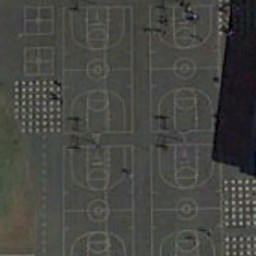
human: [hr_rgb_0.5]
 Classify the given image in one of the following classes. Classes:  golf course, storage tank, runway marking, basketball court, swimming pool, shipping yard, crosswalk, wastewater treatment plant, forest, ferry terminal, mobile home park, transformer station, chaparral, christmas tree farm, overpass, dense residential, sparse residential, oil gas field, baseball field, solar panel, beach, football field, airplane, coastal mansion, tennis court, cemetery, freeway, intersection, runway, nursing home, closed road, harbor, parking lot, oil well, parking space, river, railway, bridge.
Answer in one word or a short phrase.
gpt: basketball court